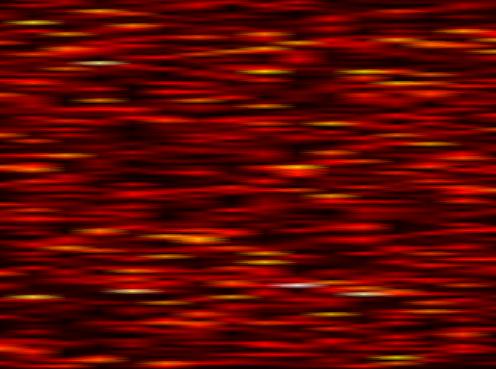
Label: FBMC